Field crop: maize
Growth stage: 1
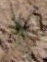
Species: salsola